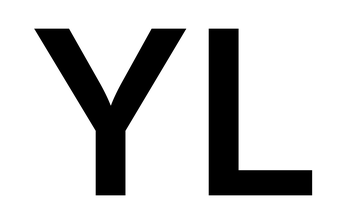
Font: Inter_SemiBold